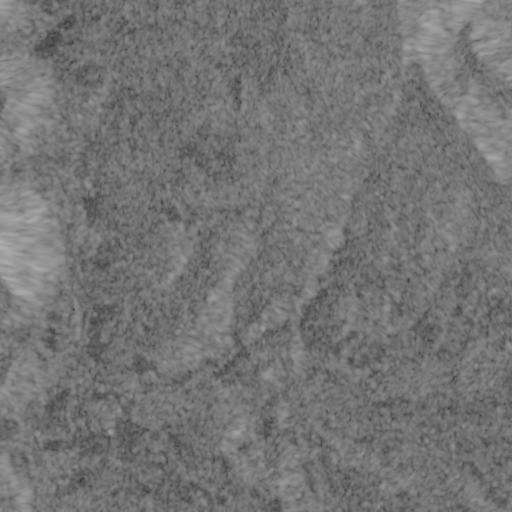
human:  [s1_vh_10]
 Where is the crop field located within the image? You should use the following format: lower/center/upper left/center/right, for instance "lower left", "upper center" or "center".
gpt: The crop field is located in the lower left of the image.
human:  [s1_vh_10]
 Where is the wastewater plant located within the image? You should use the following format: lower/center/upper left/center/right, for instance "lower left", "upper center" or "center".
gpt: The wastewater plant is located in the upper left of the image.
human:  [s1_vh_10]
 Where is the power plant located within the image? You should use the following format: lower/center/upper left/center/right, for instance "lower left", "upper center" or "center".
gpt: There is no power plant in the image.

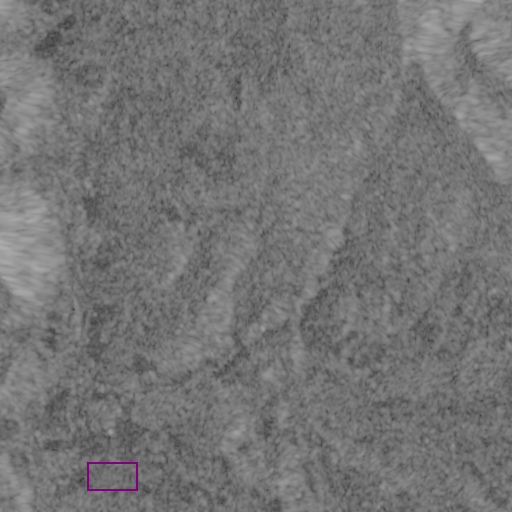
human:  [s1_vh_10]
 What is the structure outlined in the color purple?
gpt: The structure outlined in purple is a crop field.
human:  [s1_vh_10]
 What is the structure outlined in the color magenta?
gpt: There is no magenta outline.